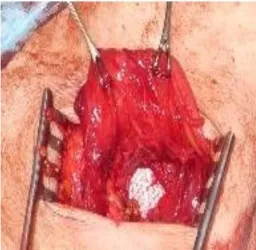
Intraoperative findings and surgical approach to repair the right superior lumber hernia. Intraoperative findings, and . (c, d) A mesh underlay is inserted between Zuckerkandl's fascia and preperitoneal fascia.
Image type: medical_photograph (other_medical_photograph)